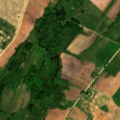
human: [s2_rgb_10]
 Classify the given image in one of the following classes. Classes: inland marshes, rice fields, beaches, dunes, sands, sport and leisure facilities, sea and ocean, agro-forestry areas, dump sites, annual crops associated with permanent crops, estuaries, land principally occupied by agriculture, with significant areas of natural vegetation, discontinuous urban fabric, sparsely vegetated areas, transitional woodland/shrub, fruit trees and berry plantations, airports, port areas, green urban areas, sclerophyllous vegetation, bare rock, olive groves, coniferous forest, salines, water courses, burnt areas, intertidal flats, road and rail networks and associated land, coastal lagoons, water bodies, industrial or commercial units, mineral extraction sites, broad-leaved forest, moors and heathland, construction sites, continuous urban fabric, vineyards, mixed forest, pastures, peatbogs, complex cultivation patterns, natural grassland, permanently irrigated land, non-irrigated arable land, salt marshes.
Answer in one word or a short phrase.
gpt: non-irrigated arable land, pastures, complex cultivation patterns, land principally occupied by agriculture, with significant areas of natural vegetation, transitional woodland/shrub